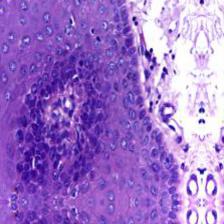
Diagnosis: Normal